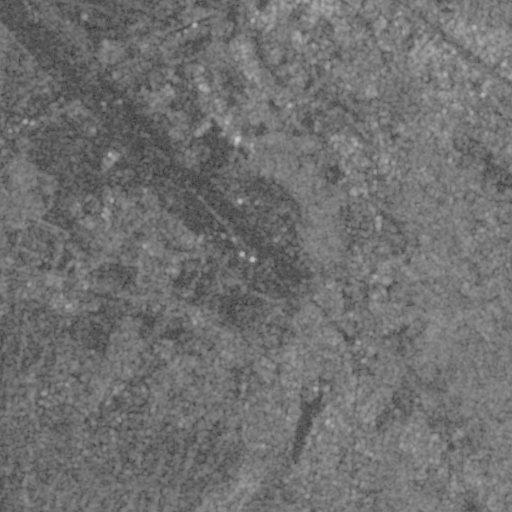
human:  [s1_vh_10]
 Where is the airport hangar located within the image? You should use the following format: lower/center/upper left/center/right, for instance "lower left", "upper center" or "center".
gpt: The airport hangar is located in the center of the image.
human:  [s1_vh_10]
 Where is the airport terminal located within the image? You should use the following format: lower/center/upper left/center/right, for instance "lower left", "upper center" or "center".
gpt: The airport terminal is located in the upper center of the image.
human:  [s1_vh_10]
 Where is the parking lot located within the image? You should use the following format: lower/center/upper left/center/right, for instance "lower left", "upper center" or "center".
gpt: The parking lot is located in the upper center of the image.
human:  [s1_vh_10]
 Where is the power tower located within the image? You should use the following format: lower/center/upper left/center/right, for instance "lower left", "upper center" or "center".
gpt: The power tower is located in the right of the image.
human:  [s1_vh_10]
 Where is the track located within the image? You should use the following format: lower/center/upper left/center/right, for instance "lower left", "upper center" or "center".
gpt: There is no track in the image.

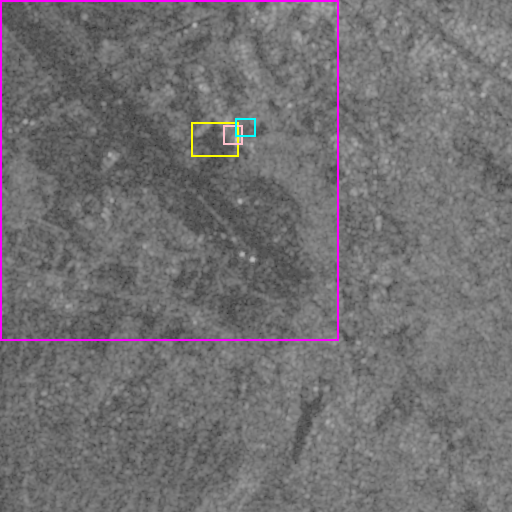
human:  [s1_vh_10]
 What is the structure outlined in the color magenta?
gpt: The structure outlined in magenta is an airport.
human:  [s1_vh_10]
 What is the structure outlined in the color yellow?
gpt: The structure outlined in yellow is an airport apron.
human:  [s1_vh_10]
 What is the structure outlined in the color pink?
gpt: The structure outlined in pink is an airport terminal.
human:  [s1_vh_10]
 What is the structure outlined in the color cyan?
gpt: The structure outlined in cyan is a parking lot.
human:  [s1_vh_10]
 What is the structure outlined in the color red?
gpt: There is no red outline.